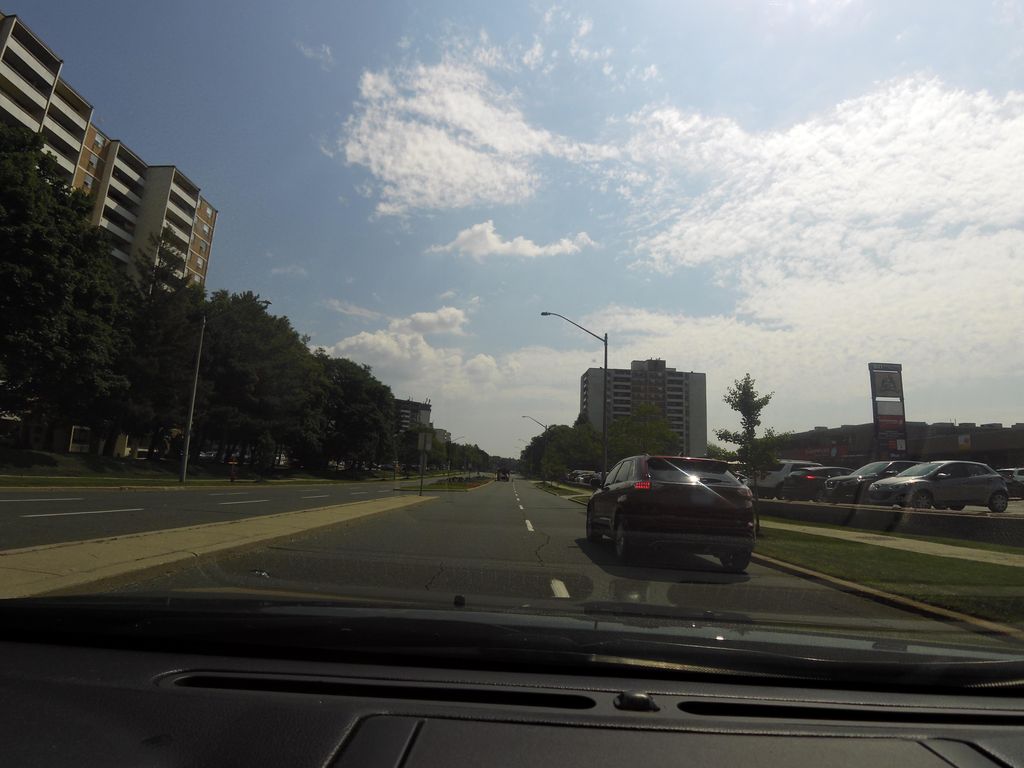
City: hamilton